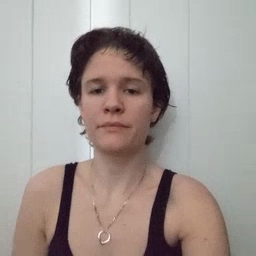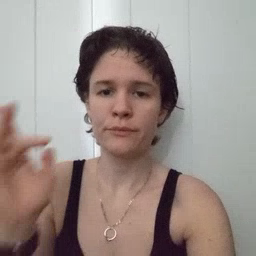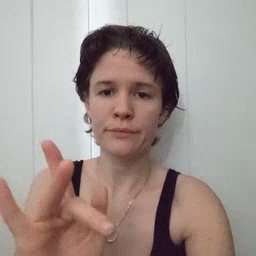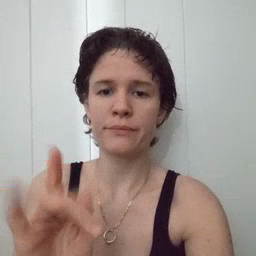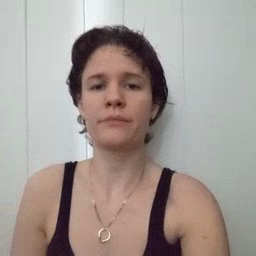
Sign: touch